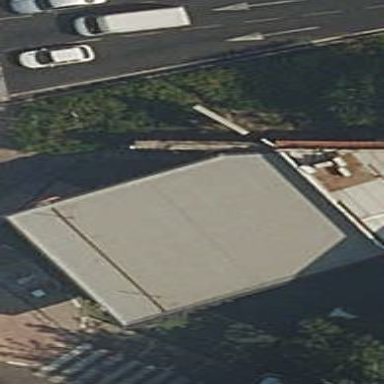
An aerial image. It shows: View of roof of building.